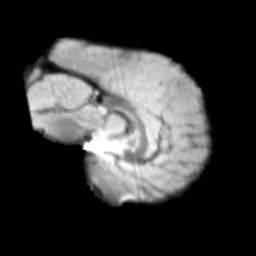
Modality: T2w
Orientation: sagittal
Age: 9
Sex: male
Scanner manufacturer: siemens
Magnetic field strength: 3 T
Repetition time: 3.8 s
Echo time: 0.07 s